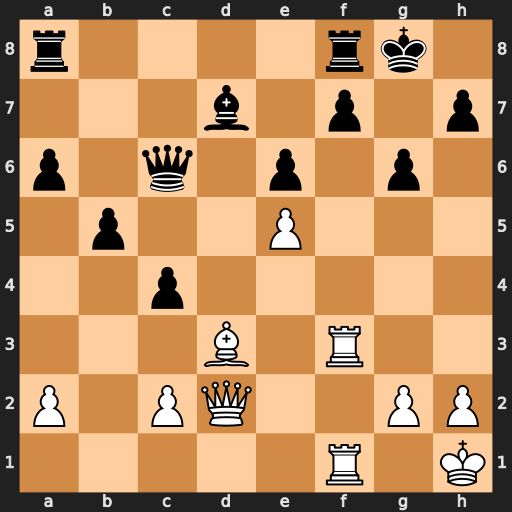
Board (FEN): r4rk1/3b1p1p/p1q1p1p1/1p2P3/2p5/3B1R2/P1PQ2PP/5R1K
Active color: w
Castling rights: -
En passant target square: -
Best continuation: Qh6 Qxf3 Rxf3